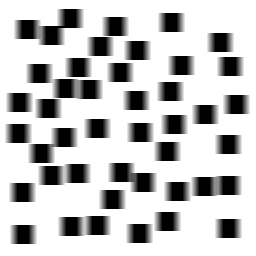
Squares: 44
Triangles: 0
Stars: 0
Total shapes: 44